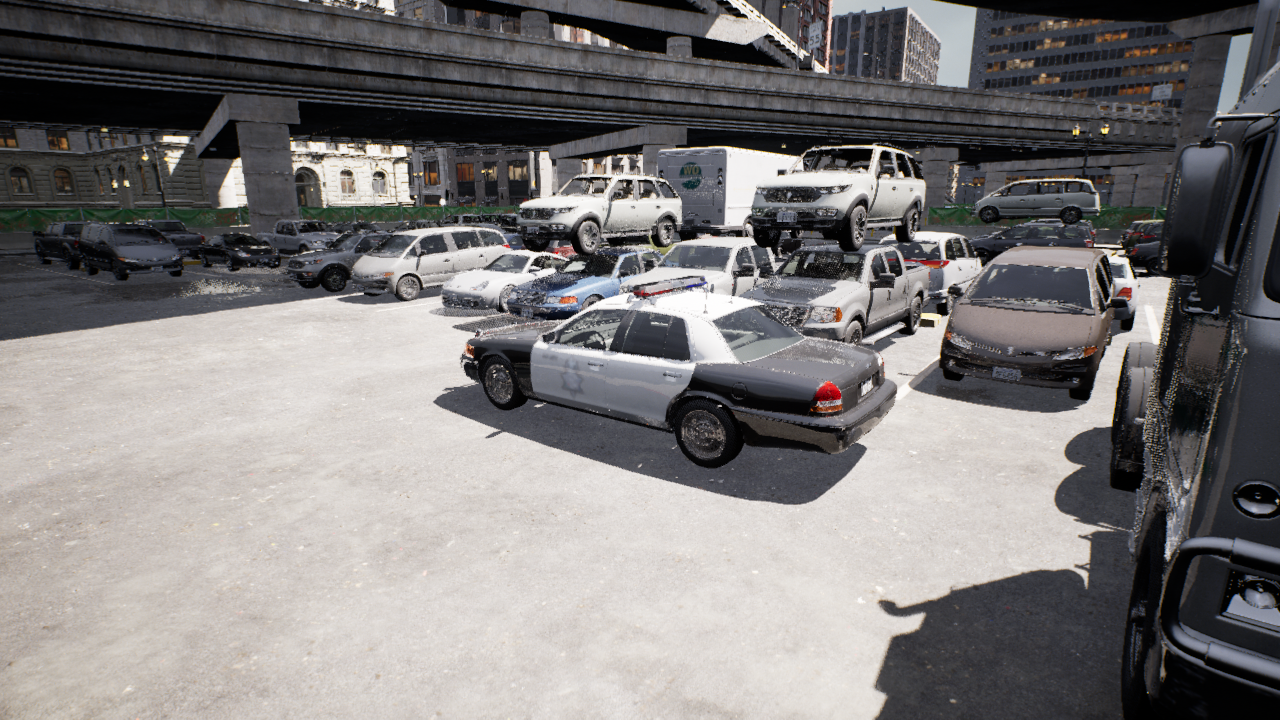
Venue: arterial
Lighting: clear day
Vehicle rig: sedan